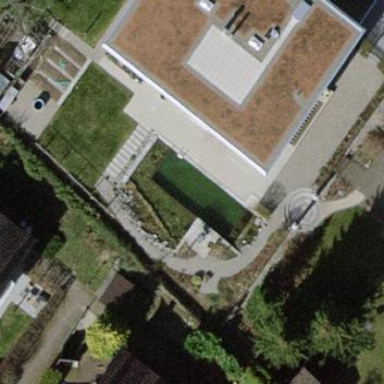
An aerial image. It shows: Swimming pool located in leisure land.